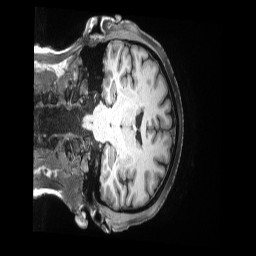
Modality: T1w
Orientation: coronal
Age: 38
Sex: female
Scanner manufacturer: siemens
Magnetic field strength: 3 T
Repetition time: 2.5 s
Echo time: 0.00181 s